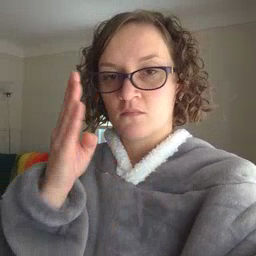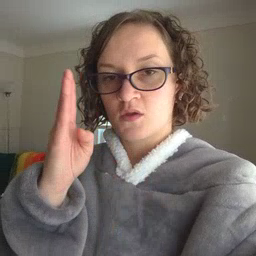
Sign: blue